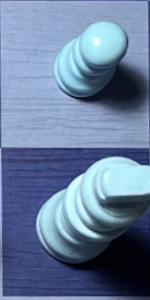
Label: King_White